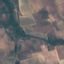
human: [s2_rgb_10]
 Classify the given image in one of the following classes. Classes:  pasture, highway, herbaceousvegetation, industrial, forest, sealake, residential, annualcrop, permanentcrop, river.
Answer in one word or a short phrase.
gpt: PermanentCrop